Field crop: maize
Growth stage: 1
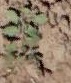
Species: convolvulus